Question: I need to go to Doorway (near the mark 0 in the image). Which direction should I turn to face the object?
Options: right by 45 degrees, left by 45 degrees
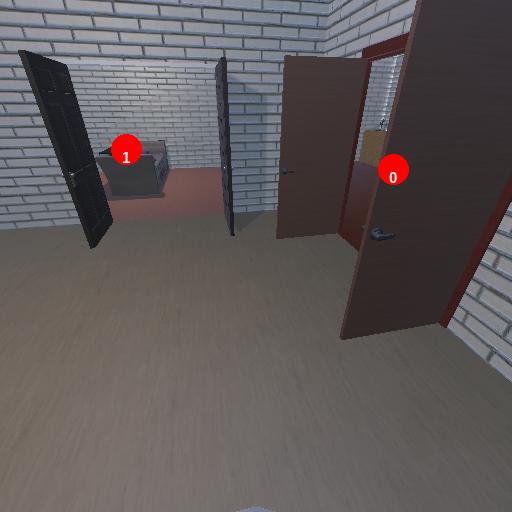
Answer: right by 45 degrees